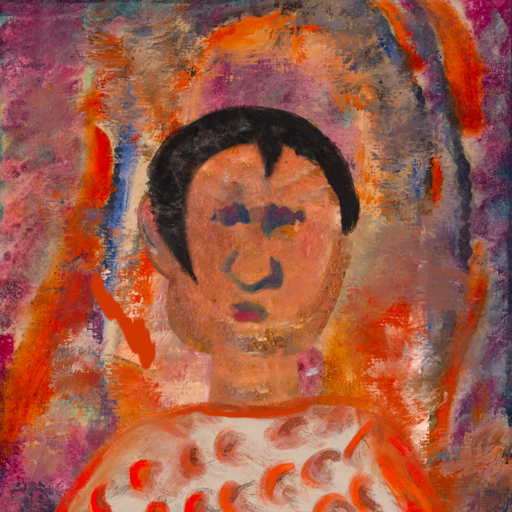
Background: Experience, Head And Neck Front: Boggyland, Face Front: In_The_Sun, Bust: Rupkatha, Hair Front: Roy_Bahadur, Head Accessory: Blank, Second Necklace: Blank, Necklace: Blank, Baby: Blank